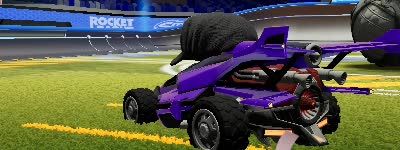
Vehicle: aftershock